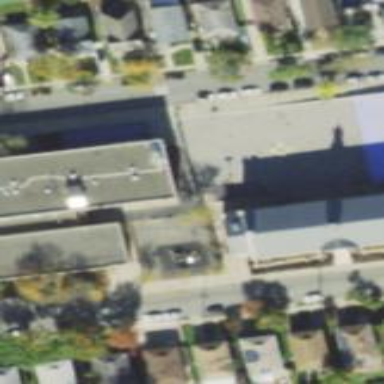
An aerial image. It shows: School.